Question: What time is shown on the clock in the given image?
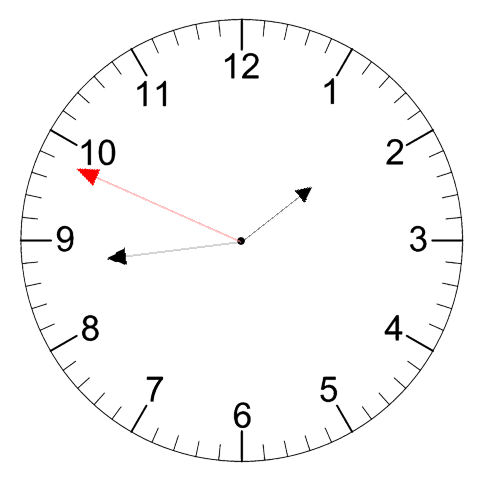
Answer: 01:43:49